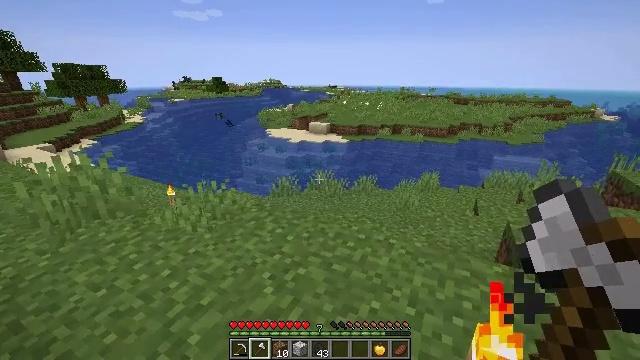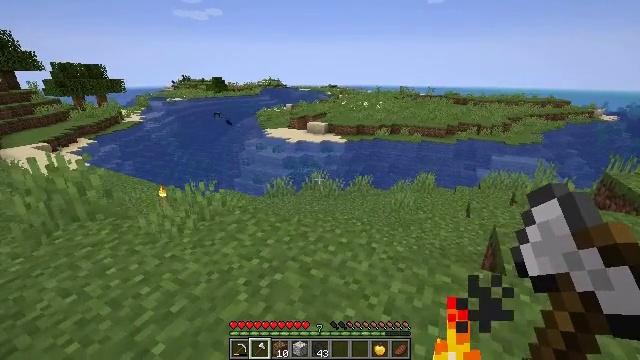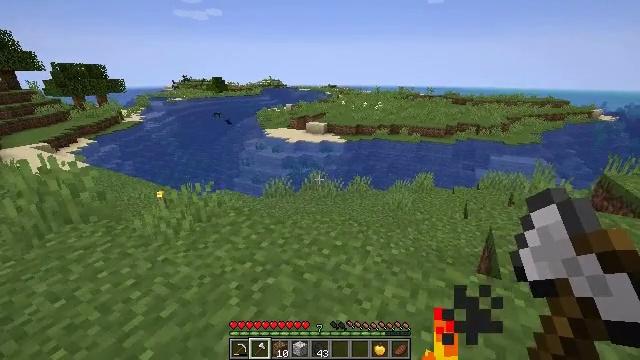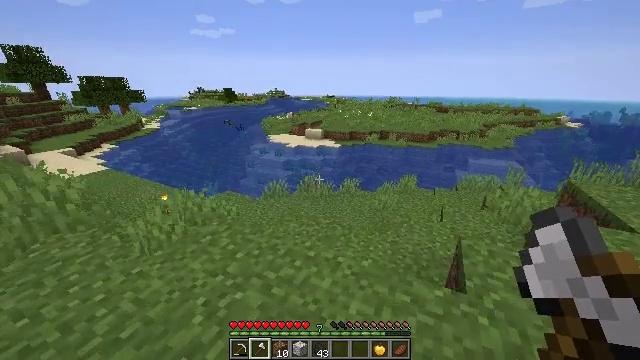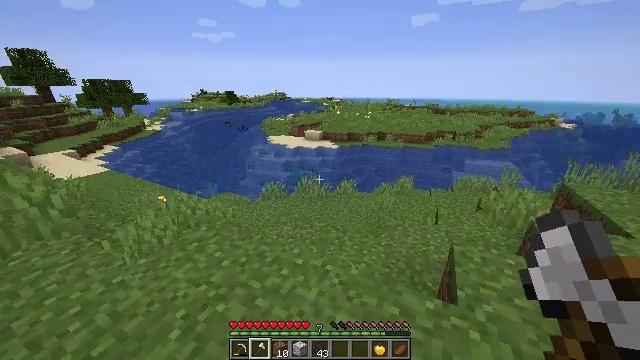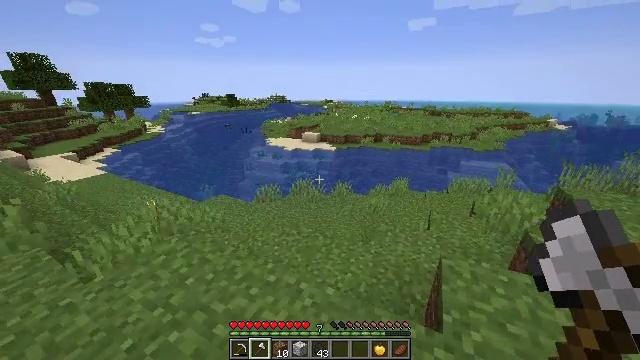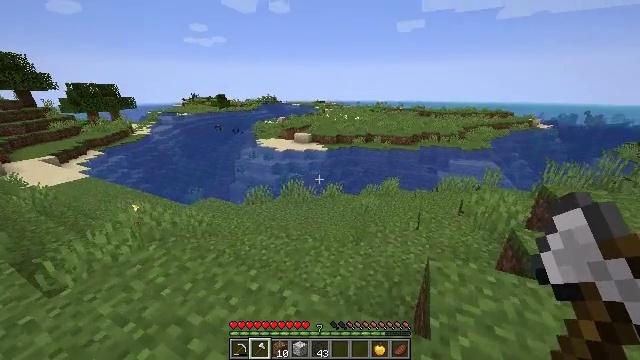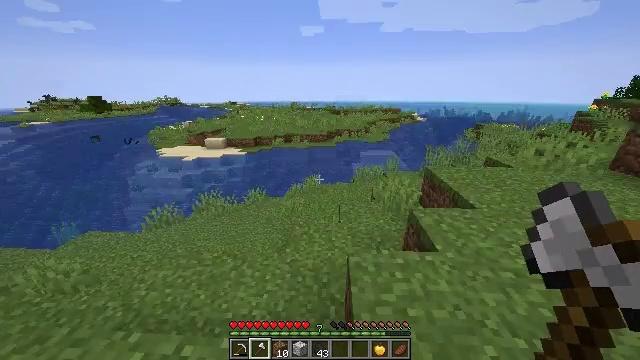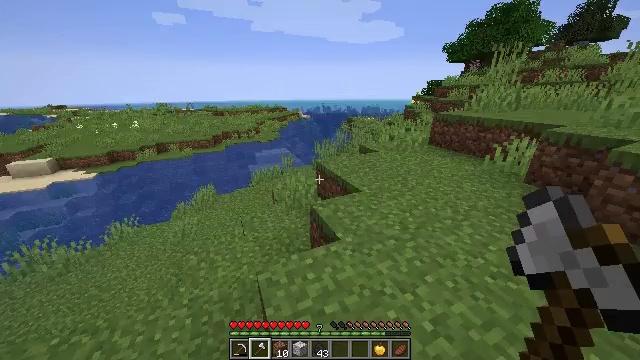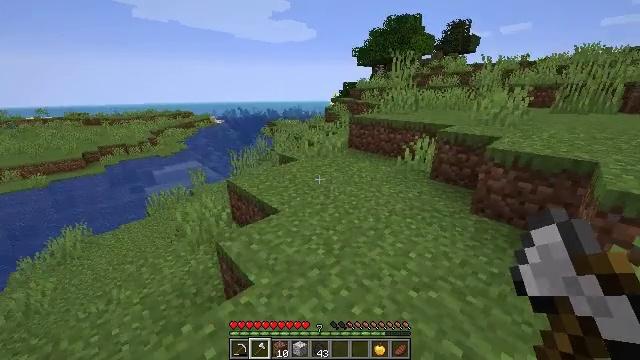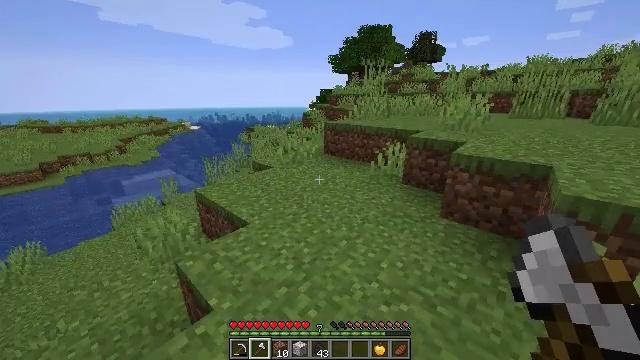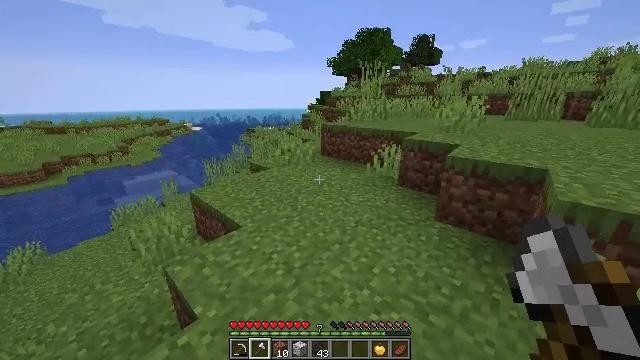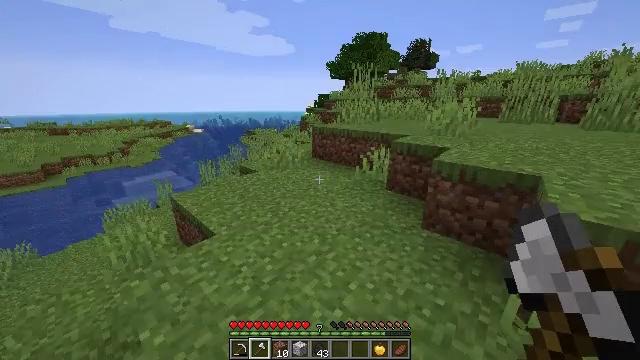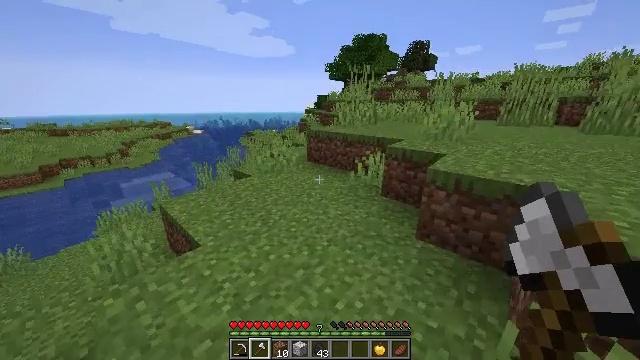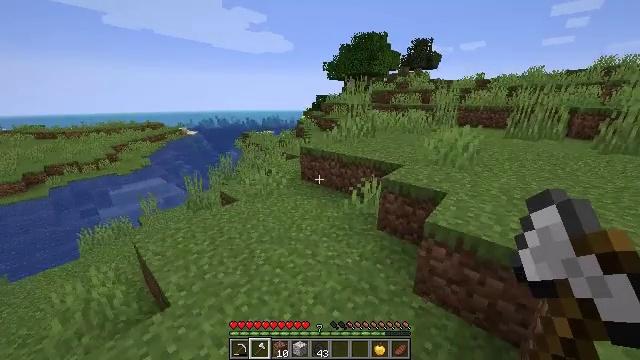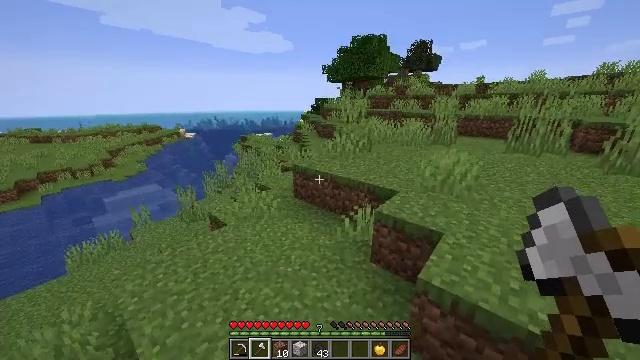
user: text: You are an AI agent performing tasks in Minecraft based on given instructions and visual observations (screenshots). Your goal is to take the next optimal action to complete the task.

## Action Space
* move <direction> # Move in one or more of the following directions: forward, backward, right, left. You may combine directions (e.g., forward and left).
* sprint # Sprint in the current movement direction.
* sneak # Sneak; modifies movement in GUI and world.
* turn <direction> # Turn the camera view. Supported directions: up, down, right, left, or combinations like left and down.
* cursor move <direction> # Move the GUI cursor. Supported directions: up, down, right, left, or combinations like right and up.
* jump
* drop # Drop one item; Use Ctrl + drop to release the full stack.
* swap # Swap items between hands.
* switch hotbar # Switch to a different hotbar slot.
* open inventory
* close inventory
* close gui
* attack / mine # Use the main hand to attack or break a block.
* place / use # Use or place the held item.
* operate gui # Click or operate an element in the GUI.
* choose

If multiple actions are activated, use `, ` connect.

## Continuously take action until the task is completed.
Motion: motion action
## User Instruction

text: Hunt a cod.
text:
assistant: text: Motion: move forward and move right, sprint
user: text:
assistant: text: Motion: move forward and move right, sprint
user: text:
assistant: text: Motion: move forward and move right, sprint
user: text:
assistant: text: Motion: move forward and move right, sprint
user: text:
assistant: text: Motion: move forward and move right, sprint
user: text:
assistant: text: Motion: move forward and move right, sprint, turn right
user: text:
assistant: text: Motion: move forward and move right, sprint, turn right
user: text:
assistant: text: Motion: move right, sprint, turn right
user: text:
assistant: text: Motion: move forward and move right, sprint, turn right and up
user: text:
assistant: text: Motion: move forward and move right, sprint, turn right and up
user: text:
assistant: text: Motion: move forward and move right, sprint
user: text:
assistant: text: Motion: move forward and move right, sprint
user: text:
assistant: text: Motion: move forward and move right, sprint, jump
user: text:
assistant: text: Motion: move forward and move right, sprint, jump
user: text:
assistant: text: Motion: move forward and move right, sprint, jump
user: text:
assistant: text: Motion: move forward and move right, sprint, jump
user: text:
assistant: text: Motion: move forward and move right, sprint, jump
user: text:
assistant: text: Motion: move forward and move right, sprint, jump
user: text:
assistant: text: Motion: move forward and move right, sprint, jump
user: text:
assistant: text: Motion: move forward and move right, sprint, jump
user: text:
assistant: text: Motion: move forward and move right, sprint, jump
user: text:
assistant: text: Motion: move forward and move right, sprint, jump
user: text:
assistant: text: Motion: move forward and move right, sprint, jump
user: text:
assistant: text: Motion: move forward and move right, sprint, jump
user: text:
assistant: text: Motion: move forward and move right, sprint, jump
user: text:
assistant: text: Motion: move forward and move right, sprint, jump
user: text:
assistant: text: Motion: move forward and move right, sprint, jump
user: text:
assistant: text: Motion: move forward and move right, sprint, turn right, jump
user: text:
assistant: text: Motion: move forward and move right, sprint, jump
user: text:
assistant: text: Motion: move forward and move right, sprint, turn right, jump